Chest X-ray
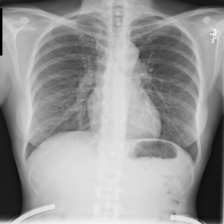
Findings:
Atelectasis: negative
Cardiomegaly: negative
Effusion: negative
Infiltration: negative
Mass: negative
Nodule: negative
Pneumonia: negative
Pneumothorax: negative
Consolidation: negative
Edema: negative
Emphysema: negative
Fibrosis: negative
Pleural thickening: negative
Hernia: negative